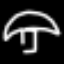
Label: mushroom